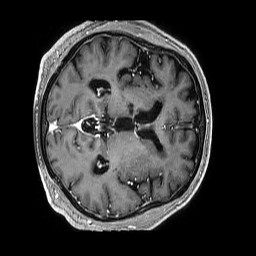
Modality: T1w
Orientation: axial
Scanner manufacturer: philips
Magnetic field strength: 3 T
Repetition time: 0.007015 s
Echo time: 0.003205 s